Question: We use a custom Air Install badge to install / launch an Air application directly from the website simillar to
<URL>
This normally handles the install of air if the user doesn't have it already installed.
However, after doing some cross broswer testing, it appears that when a user, (using OSX Lion and Safari or Firefox) tries to click yes when prompted to download the required Air they are unable to click either of the yes or no buttons.

I initially thought that it may have had something to do with the positioning so ensured that the z-index in the css was appropriately set but to no avail.
I beleive it may have something to do with the installer itself rather than my implementation as the same thing appears to happen on <URL> too.
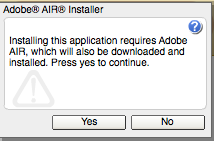
Answer: It turns out that the issues was due to the version of FlashPlayer that the browser was using.
By upgrading FlashPlayer, the badge functions correctly on Windows, however on OSX there still seems to be a bug where, if you do not have Adobe Air installed, it will not ask if you want to install the Air runtime and it and will proceed to install the application anyway - resulting in the install failing.
As of writing the latest FlashPlayer version was 11.x